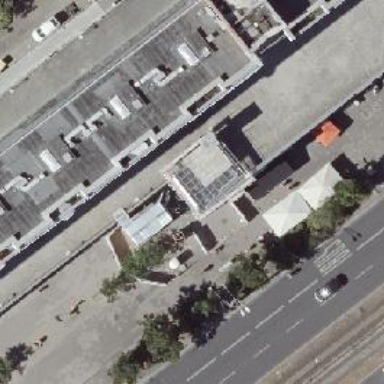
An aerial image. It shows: Lively nightclub.